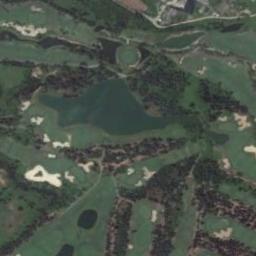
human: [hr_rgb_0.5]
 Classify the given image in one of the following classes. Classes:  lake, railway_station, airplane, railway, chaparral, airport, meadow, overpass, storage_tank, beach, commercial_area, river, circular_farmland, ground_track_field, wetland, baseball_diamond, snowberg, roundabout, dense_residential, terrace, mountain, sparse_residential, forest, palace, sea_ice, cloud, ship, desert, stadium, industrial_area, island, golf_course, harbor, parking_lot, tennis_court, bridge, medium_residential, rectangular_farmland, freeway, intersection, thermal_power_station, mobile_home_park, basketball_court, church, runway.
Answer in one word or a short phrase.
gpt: golf_course